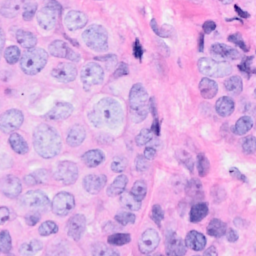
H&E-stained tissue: Breast